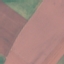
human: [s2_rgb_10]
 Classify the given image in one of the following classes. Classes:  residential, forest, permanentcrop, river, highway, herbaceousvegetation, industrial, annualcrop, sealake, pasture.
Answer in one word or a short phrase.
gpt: AnnualCrop